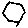
Label: hexagon